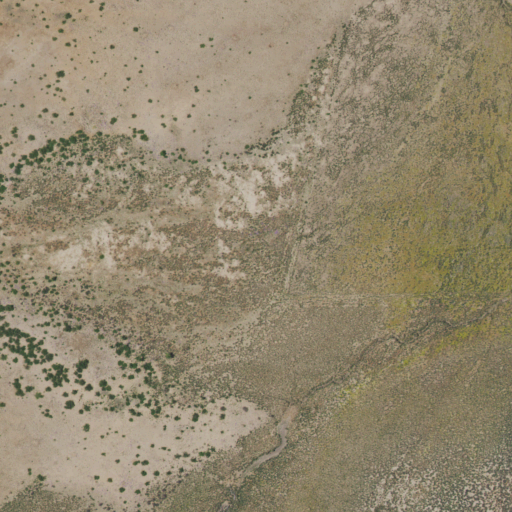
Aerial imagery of valley in New Mexico named Cabin Canyon containing shrub and grassland